【题型】选择题　【知识点】平面几何　【难度】easy
如图，\(AB\) 是圆 \(O\) 的一条直径，\(C\)，\(D\) 是半圆弧的两个三等分点，则 \(\overrightarrow{AB} =\)

A. \(\overrightarrow{AC} - \overrightarrow{AD}\) \quad
B. \(2\overrightarrow{AC} - 2\overrightarrow{AD}\) \quad
C.  \(\overrightarrow{AD} - \overrightarrow{AC}\) \quad
D. \(2\overrightarrow{AD} - 2\overrightarrow{AC}\)
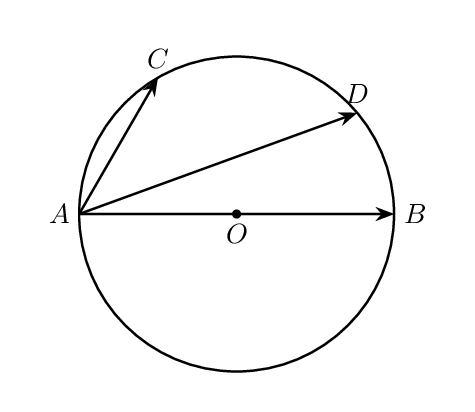
【解答】
【答案】D

【解析】因为 $C$，$D$ 是半圆弧的两个三等分点，

所以 $CD \parallel AB$，且 $AB = 2CD$，所以
$\overrightarrow{AB} = 2\overrightarrow{CD} = 2(\overrightarrow{AD} - \overrightarrow{AC}) = 2\overrightarrow{AD} - 2\overrightarrow{AC}.$